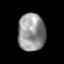
Tissue: prostate
Cell type: T cells
Senescence score: 0.3314
Nuclear area (px): 995
Mean DAPI intensity: 148.105